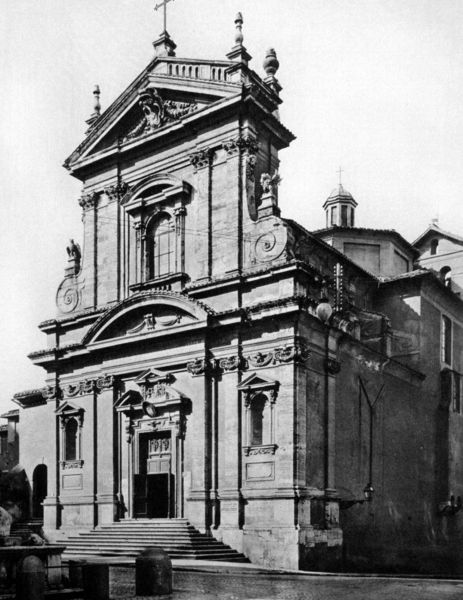
Titel: Santa Maria della Vittoria (Fassade)
Künstler: Giovanni Battista Soria
Standort: Roma
Institution: Santa Maria della Vittoria
Schlagwörter: himmel, schatten, weiß, stadt, fenster, grau, laterne, licht, pfeiler, schwarz, strasse, tür, dach, gebäude, haus, ornament, alt, wand, architektur, barock, geschichte, stein, brüstung, einsam, kirche, girlande, front, renaissance, turm, statue, relief, ruhe, ecke, ansicht, bogen, fassade, italien, leer, giebel, mauer, türe, platz, pilaster, kuppel, treppe, treppen, verzierung, stufen, pfosten, foto, fotografie, photographie, segment, eingang, erker, bürgersteig, gehsteig, kreuz, türmchen, türme, palazzo, stockwerk, schwarz-weiss, gehweg, kunst, langhaus, rom, girlanden, photo, halbrund, segmentbogen, fries, portal, sims, gesims, risalit, voluten, mauern, portikus, löwe, schnecken, fotographie, klassik, aufnahme, europa, klassizistisch, tympanon, nischen, attika, bramante, segmentgiebel, nieschen, konchen, alberti, stiegen, spirituell, kandellaber, san carlo, volluten, treooe, pylonen, historiker, rankenfries, rurm, st carlo, schauwand